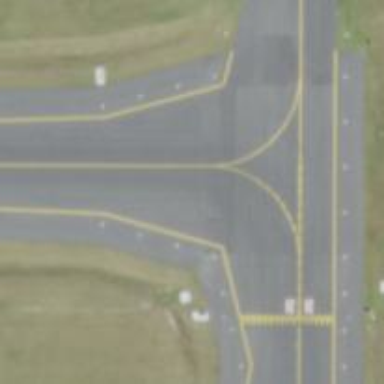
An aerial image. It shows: View of taxiway at the airport.